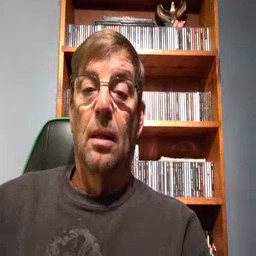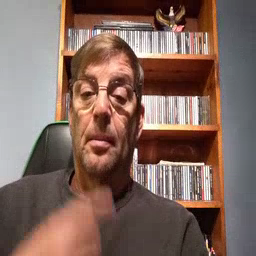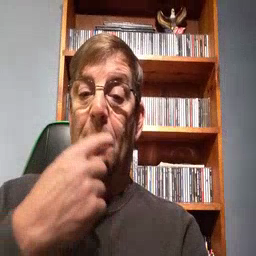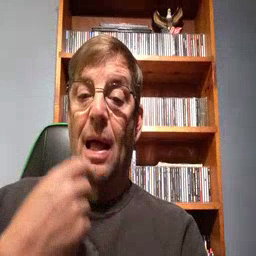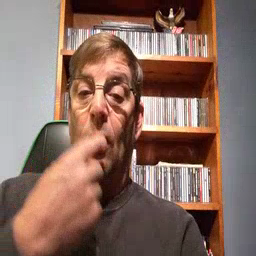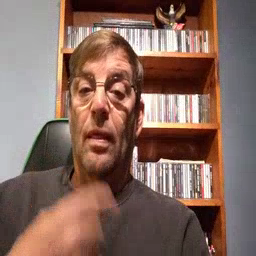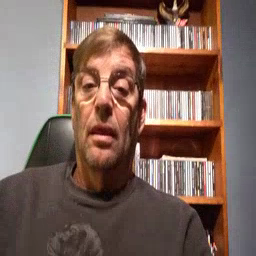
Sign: mouth